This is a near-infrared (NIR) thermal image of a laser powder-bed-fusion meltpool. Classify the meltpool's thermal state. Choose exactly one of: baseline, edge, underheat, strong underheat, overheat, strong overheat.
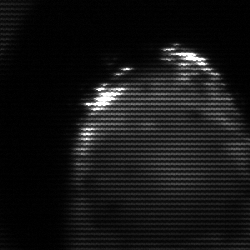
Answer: edge